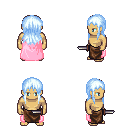
a pixel art fantasy rpg character, male body template, human, tanned skin, pink cape, robe skirt, white cyan unkempt hairstyle, dagger, four views (front, back, left, right), 2x2 character sprite sheet, small pixel art, hard edges, no anti-aliasing